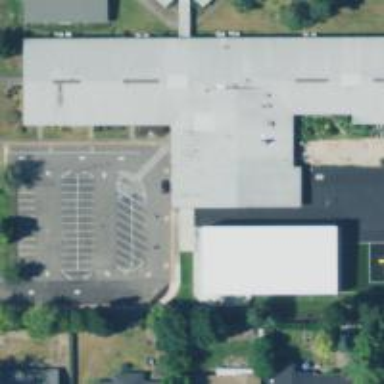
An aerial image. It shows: School building.